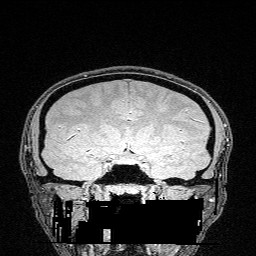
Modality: FLASH
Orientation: sagittal
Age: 24
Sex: female